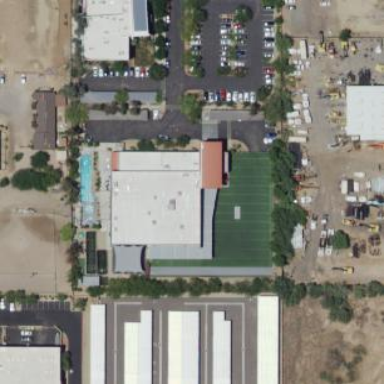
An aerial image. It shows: Commercial building that houses fitness center.